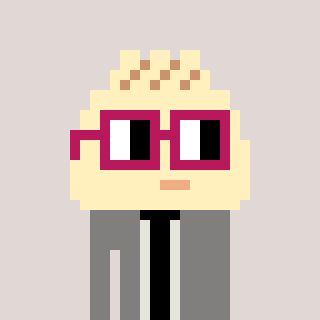
a pixel art character with square dark red glasses, a porkbao-shaped head and a bluegrey-colored body on a warm background